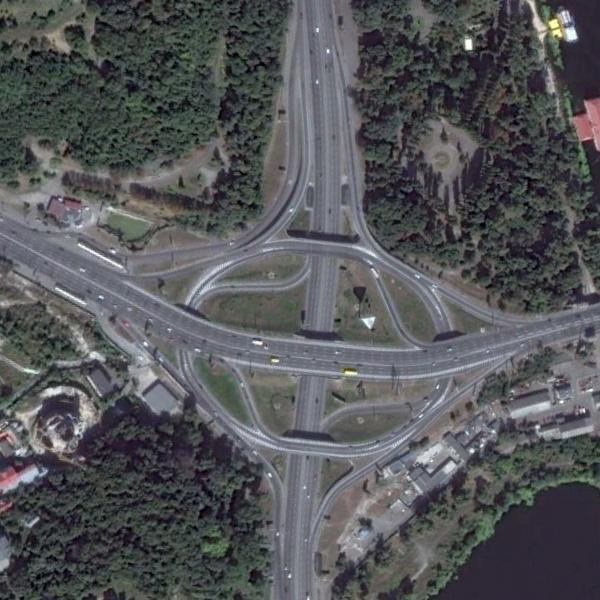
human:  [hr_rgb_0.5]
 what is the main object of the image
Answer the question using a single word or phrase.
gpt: viaduct